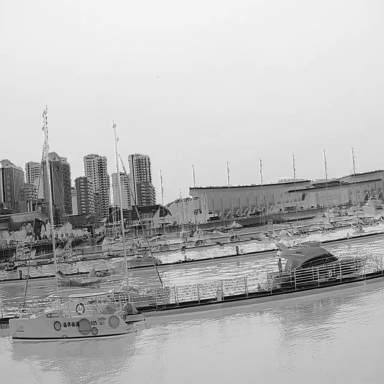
There are ten objects shown in the infrared image, including nine sailboats, and a canoe.